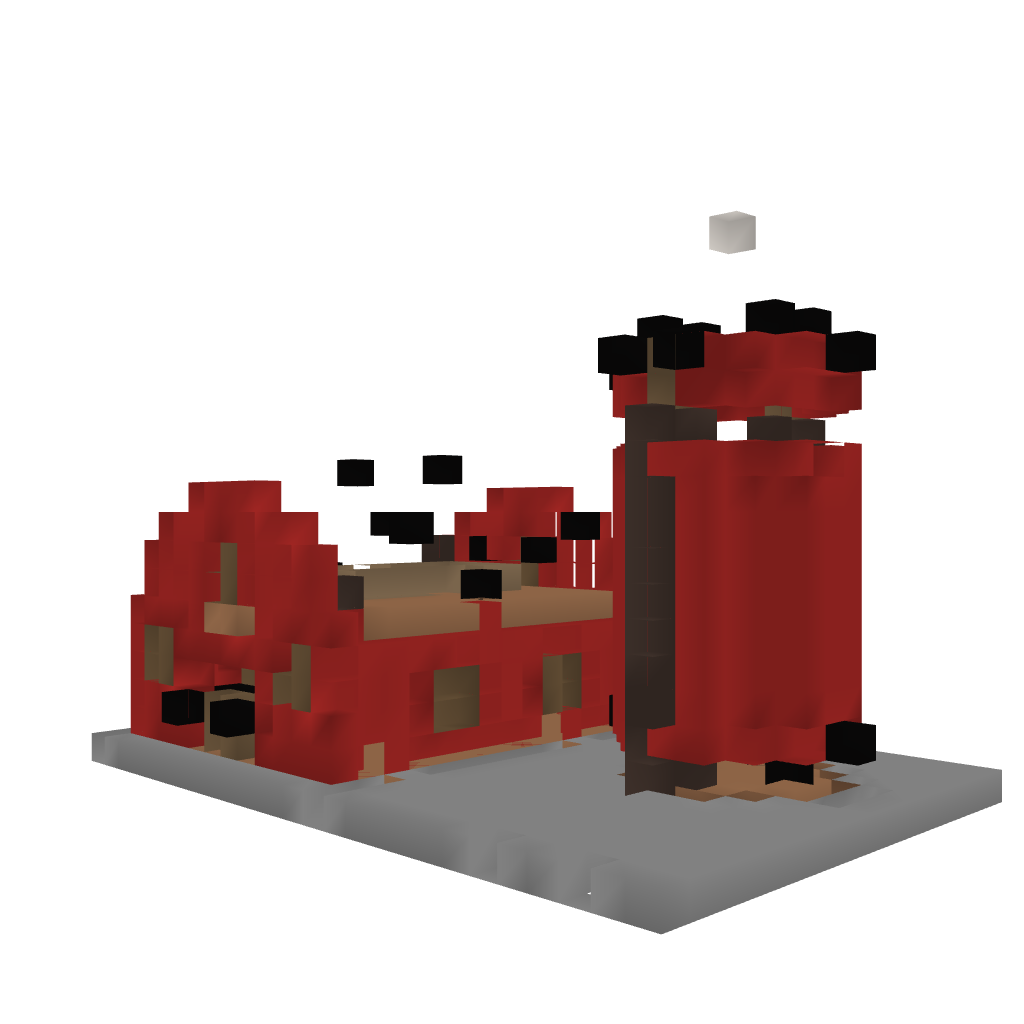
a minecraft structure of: Small Barn 1